Current action and preconditions to check: trajectory_clear

Your task: For each precondition in the list above, predict whether it will hold at this action.

Consider the current scene as observed from the mobile robot's camera, and analyze the predicted future states of all dynamic agents (e.g., people, animals, vehicles, or any moving entities) within the NEXT SECOND.

IMPORTANT: Only answer "very likely" if you are absolutely certain—based on strong, clear evidence—that a dynamic agent will violate the precondition in the predicted future state. Do NOT answer "very likely" for unlikely, ambiguous, or low-probability risks.

Ask yourself for each precondition: Is there a high probability, with clear and convincing evidence, that the predicted future states of any dynamic agent will interfere with the predicted future state of the currently executing action within the NEXT SECOND, causing that precondition to fail?

Assess the risk level based on these predictions. Use "likely" or "very likely" if motions create a clear risk of interference.

Use "neutral" or "improbable" if agents are nearby but their predicted paths are clearly diverging or non-conflicting.

Failure Risk Categories: "very improbable", "improbable", "neutral", "likely", "very likely"

Answer Format: Output ONLY the probability_of_failure value from these categories: "very improbable", "improbable", "neutral", "likely", "very likely"

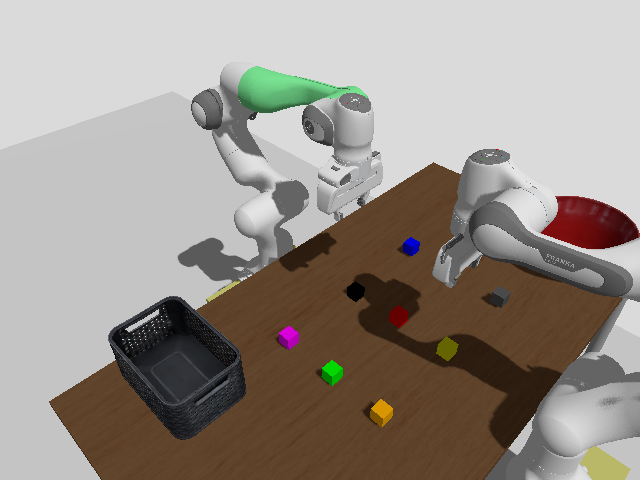

Answer: very improbable